Interaction volume radius: 5 \u00c5
Interaction volume height: 15 \u00c5
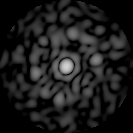
Disorder parameter: 0.8587